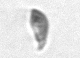
Label: Cryptophyta